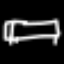
Label: bed